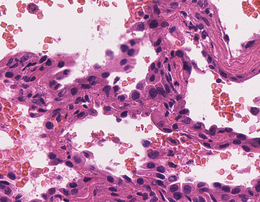
Tumor epithelial tissue: yes
Tumor-associated stroma tissue: yes
Normal tissue: no